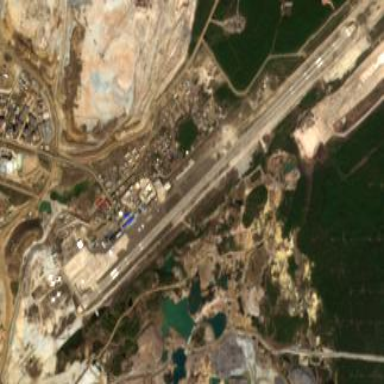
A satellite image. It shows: Public aerodrome or airport.